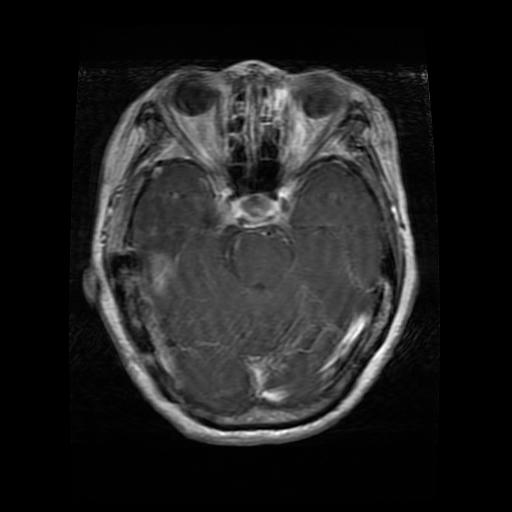
Label: glioma